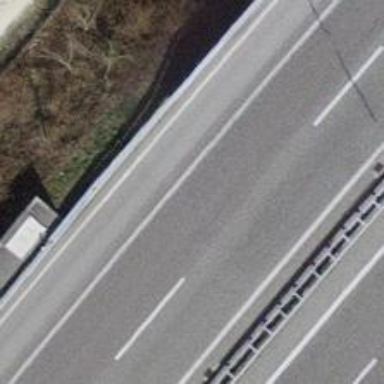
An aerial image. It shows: Motorway bridge with asphalt surface.